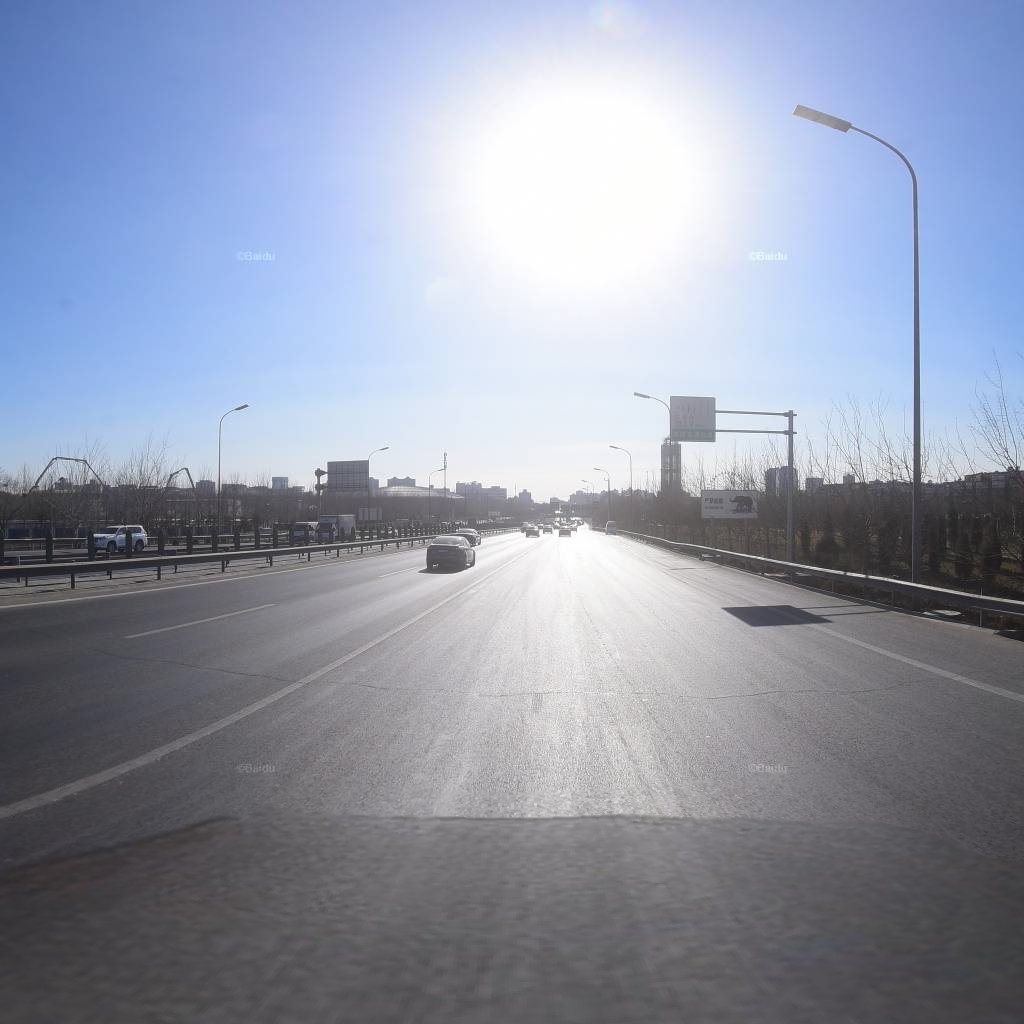
Region: Haidian
Road damage annotations: transverse crack